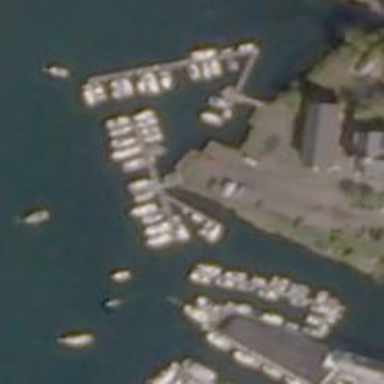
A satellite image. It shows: Man-made pier.